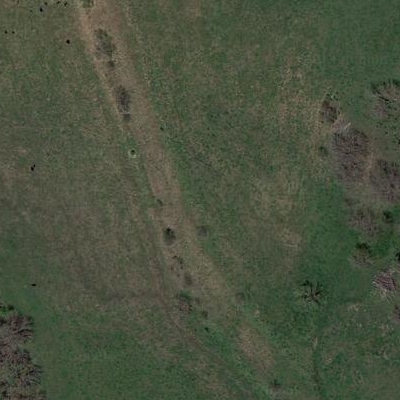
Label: aGrass